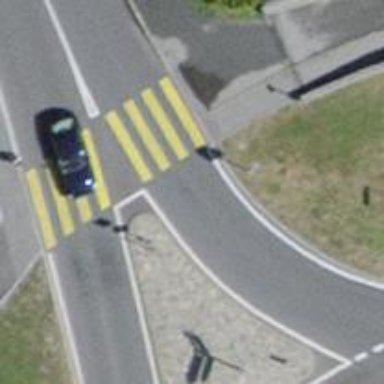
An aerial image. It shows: Uncontrolled zebra crossing on the road.